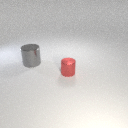
small red metal cylinder to the right of large gray metal cylinder